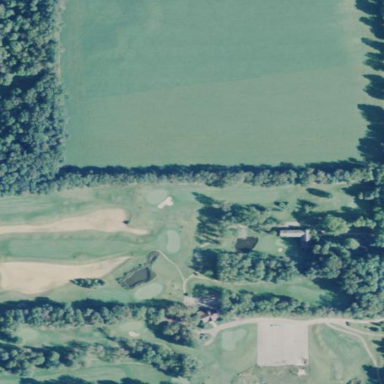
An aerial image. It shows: Golf course.